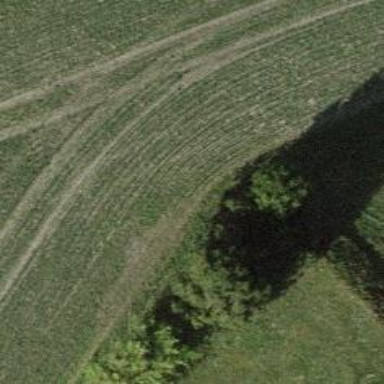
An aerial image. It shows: Hedge acting as barrier.